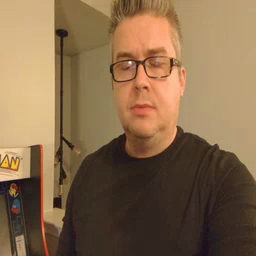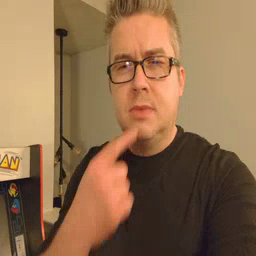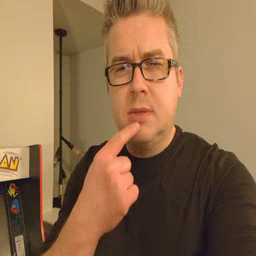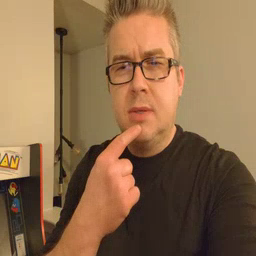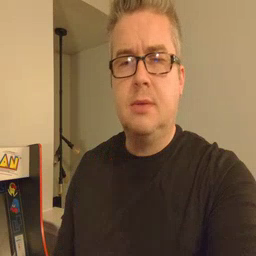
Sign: say